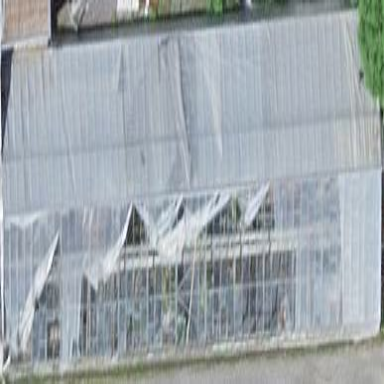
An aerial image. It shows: Greenhouse.